Interaction volume radius: 5 \u00c5
Interaction volume height: 10 \u00c5
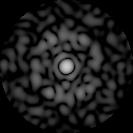
Disorder parameter: 0.8403